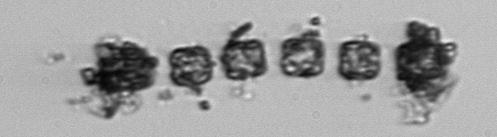
Label: Thalassiosira_TAG_external_detritus